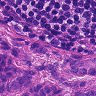
Metastatic tissue present: yes